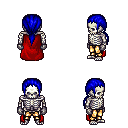
a pixel art fantasy rpg character, male body template, skeleton, red cape, gold greaves, blue ponytail hairstyle, metal gloves, four views (front, back, left, right), 2x2 character sprite sheet, small pixel art, hard edges, no anti-aliasing